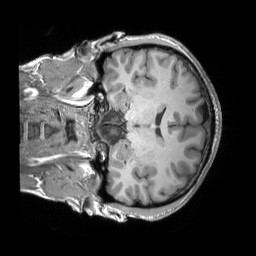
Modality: T1w
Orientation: coronal
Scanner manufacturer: siemens
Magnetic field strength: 3 T
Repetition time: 2.25 s
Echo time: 0.00306 s